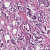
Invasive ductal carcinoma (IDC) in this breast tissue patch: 1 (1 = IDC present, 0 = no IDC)